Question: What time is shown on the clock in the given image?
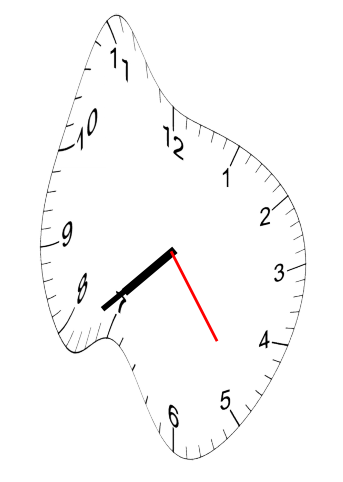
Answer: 07:38:24